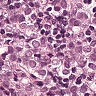
Metastatic tissue present: yes